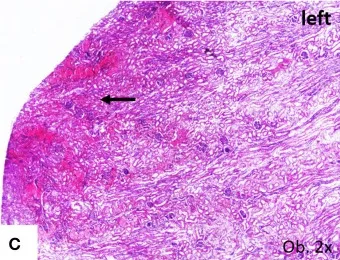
Gross findings of kidneys. Passive hyperemia of the cortex. Parenchymatous congestion, with interstitial edema.
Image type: pathology (h&e)